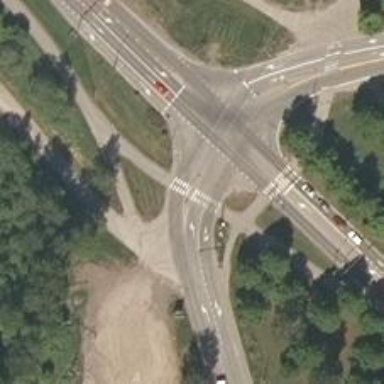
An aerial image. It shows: Asphalt cycleway featuring zebra crossing. The crossing is uncontrolled.